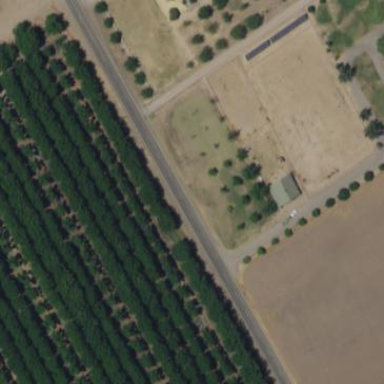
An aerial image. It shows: Orchard.